Interaction volume radius: 10 \u00c5
Interaction volume height: 25 \u00c5
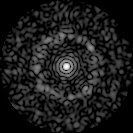
Disorder parameter: 0.8359